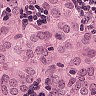
Metastatic tissue present: yes